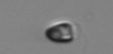
Label: Pyramimonas